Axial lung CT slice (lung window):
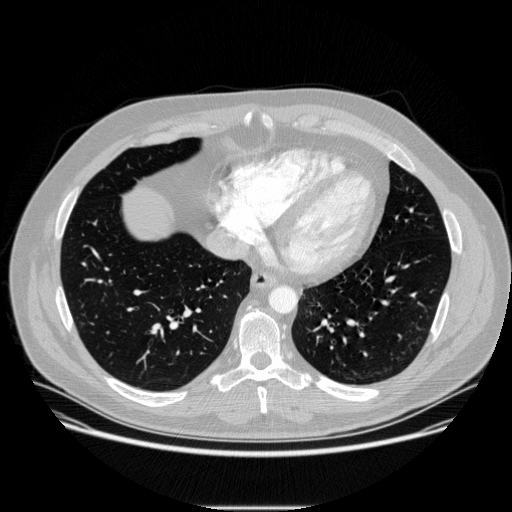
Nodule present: no